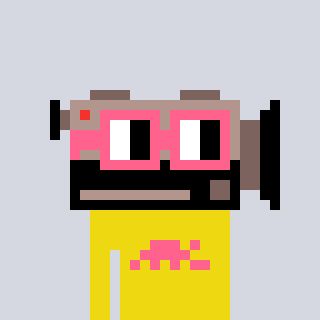
a pixel art character with square pink glasses, a camcorder-shaped head and a yellow-colored body on a cool background